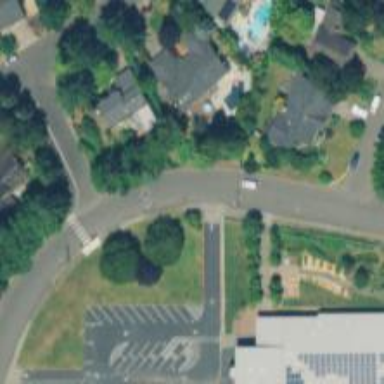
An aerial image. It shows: Residential road with sidewalk on the left side.